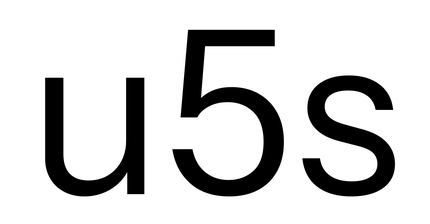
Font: InstrumentSans_Regular